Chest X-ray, PA view. Patient: 38 years old, sex F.
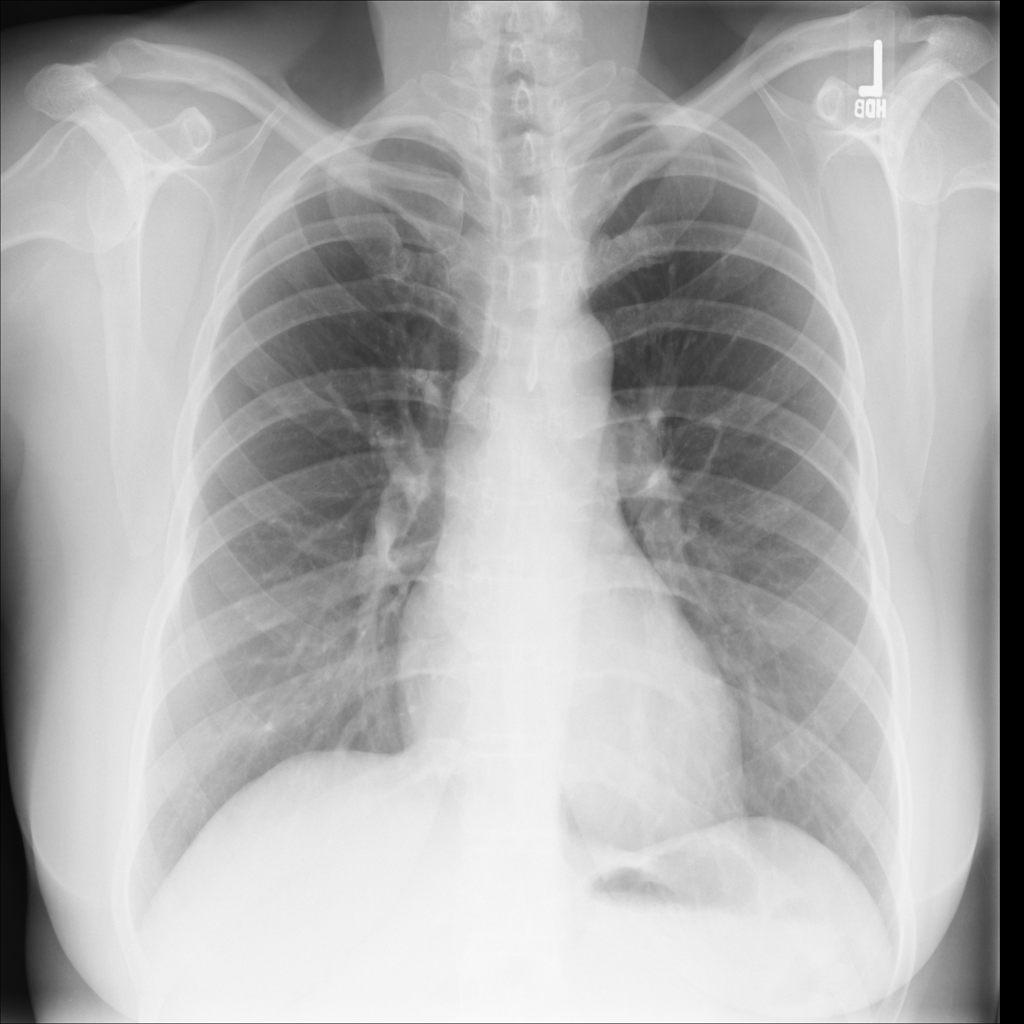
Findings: No Finding